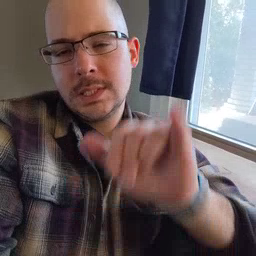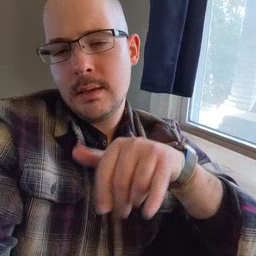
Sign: stay